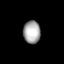
Tissue: prostate
Cell type: Others
Senescence score: 0.191
Nuclear area (px): 387
Mean DAPI intensity: 165.385